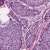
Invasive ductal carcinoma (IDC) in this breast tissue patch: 1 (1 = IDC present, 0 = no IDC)